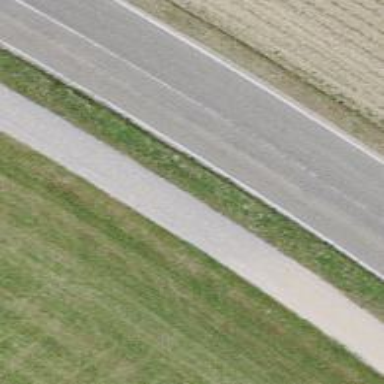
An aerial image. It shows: Track with fine gravel surface. The track is of grade1 quality.